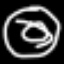
Label: donut